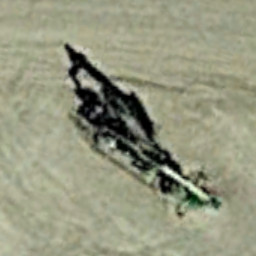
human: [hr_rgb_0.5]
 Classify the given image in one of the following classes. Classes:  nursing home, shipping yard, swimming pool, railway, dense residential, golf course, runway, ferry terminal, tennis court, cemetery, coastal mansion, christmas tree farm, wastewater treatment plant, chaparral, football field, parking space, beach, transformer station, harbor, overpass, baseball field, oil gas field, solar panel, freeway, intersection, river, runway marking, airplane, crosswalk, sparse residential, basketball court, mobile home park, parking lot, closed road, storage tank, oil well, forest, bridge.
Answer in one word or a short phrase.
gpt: oil well